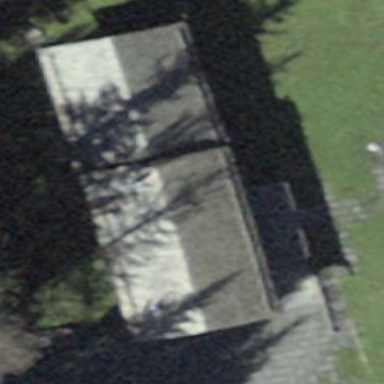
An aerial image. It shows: Building with tiled roof.